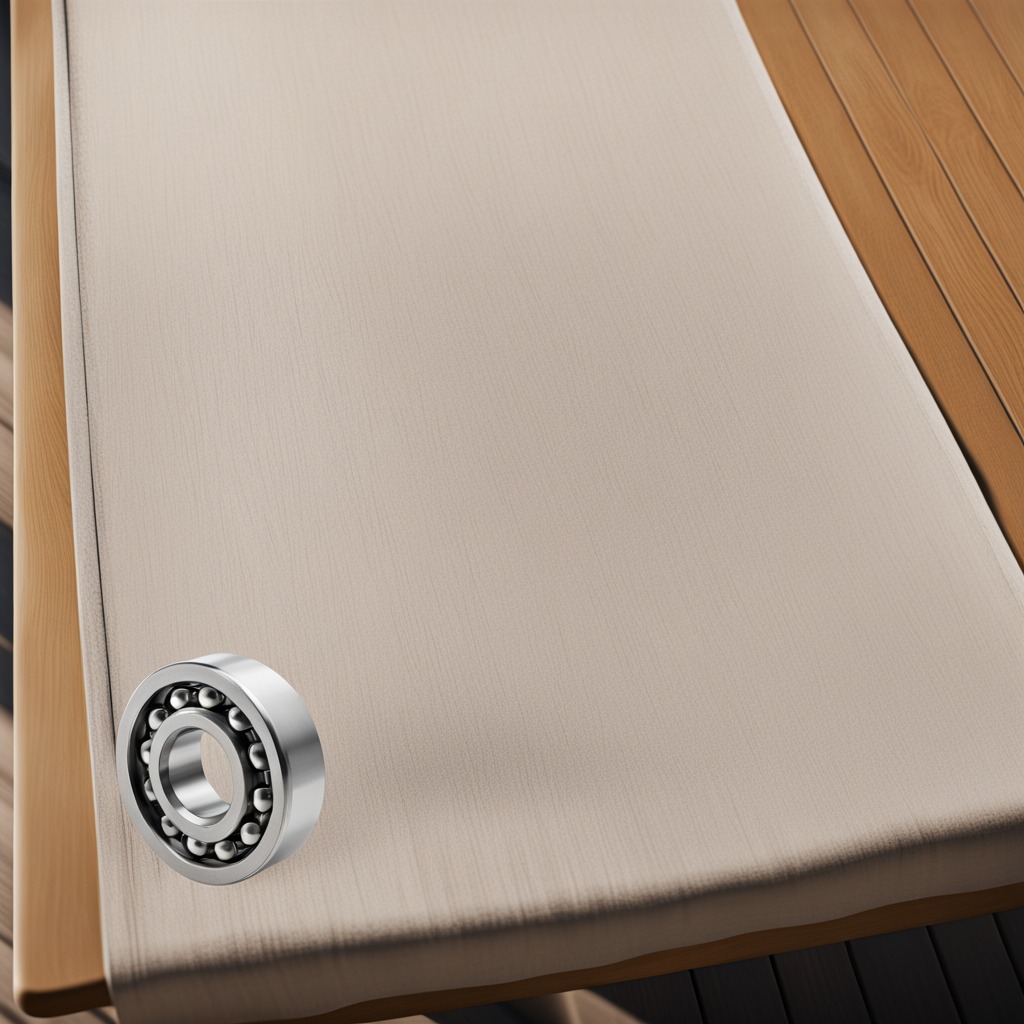
A metal ball bearing lies on a wooden table in an outdoor workshop during daytime bright natural light soft shadows worn but beneath the cloth.